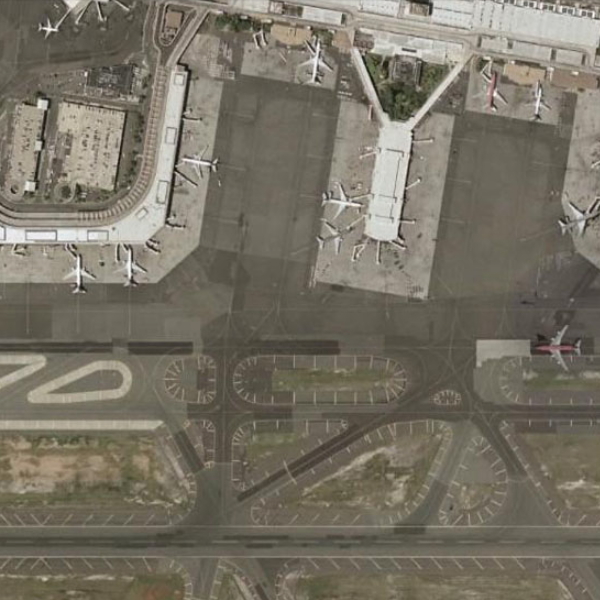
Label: Airport